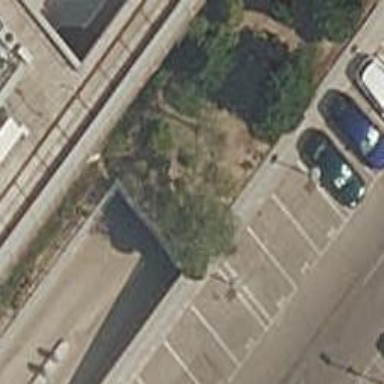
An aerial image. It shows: Parking entrance.